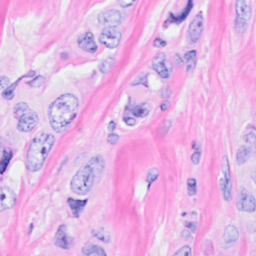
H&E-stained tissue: Breast